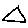
Label: triangle